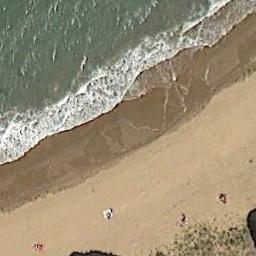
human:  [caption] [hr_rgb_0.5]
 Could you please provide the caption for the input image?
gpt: The waves wash the yellow beach .

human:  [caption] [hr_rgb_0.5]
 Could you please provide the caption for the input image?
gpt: The beach with khaki sand and some items on the beach .

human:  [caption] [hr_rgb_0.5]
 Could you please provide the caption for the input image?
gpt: The beach is empty .

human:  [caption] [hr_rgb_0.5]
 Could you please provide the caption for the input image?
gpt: The turquoise water beats on the golden coast .

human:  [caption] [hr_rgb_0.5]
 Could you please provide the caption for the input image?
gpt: There are water marks on the beach .